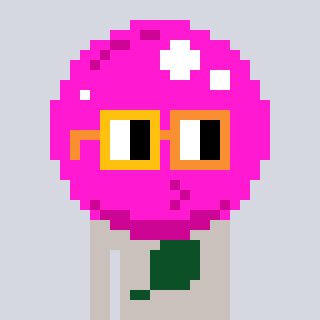
a pixel art character with square yellow and orange glasses, a bubblegum-shaped head and a foggrey-colored body on a cool background